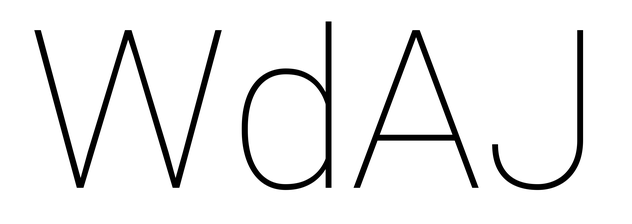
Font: Roboto_Thin